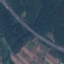
Land use / land cover class: Highway